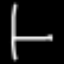
Label: chair